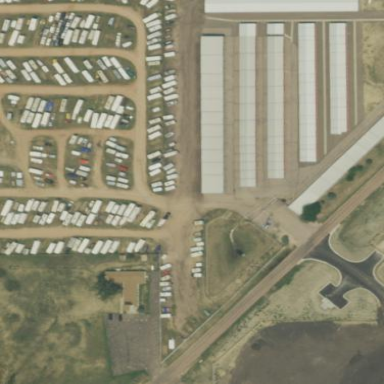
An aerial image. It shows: Storage rental shop.